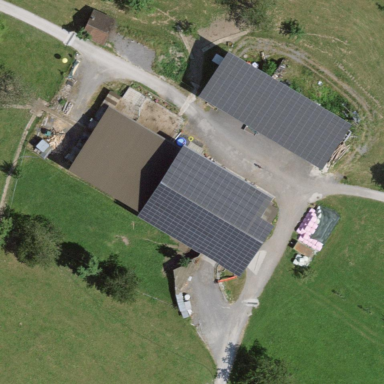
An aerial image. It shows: Farmyard area.